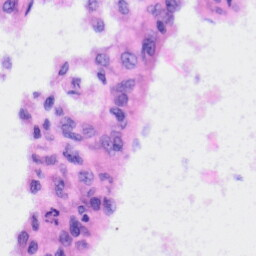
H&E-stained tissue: Liver